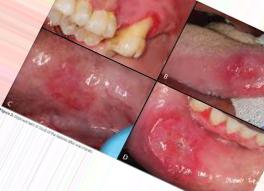
Condition: Mouth Ulcer